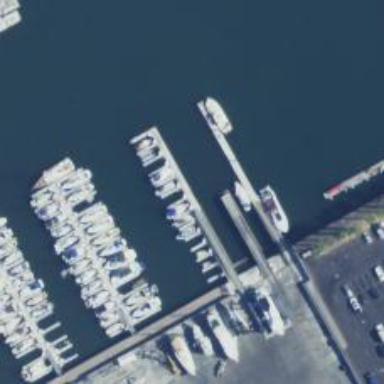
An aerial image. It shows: Man-made pier.